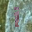
Label: 1